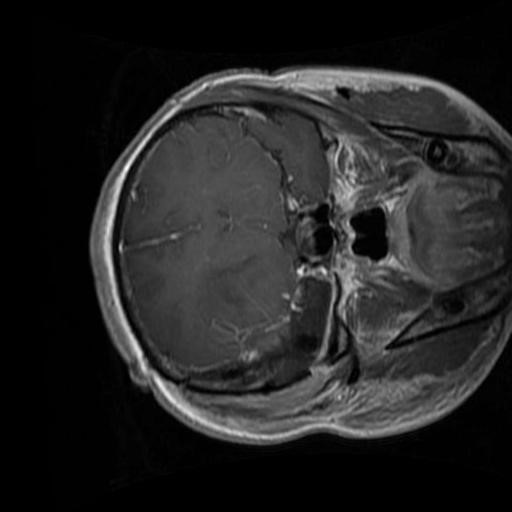
Label: brain_glioma